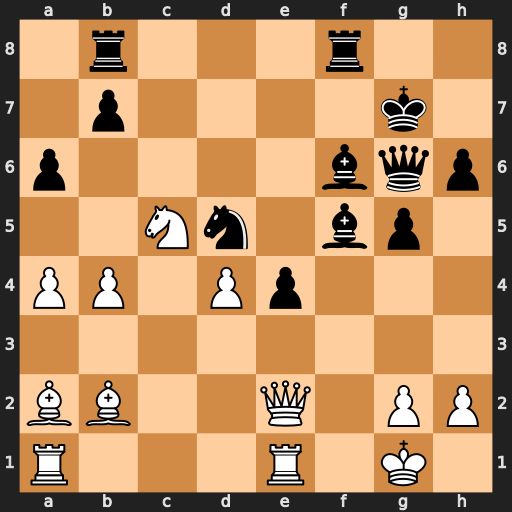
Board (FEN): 1r3r2/1p4k1/p4bqp/2Nn1bp1/PP1Pp3/8/BB2Q1PP/R3R1K1
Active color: w
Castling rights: -
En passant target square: -
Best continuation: Bxd5